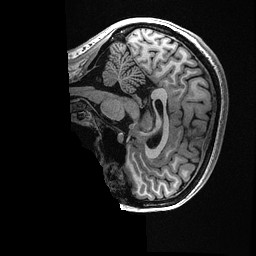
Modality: T1w
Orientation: sagittal
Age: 31
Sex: female
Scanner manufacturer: ge
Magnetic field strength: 3 T
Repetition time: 0.006952 s
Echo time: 0.00292 s